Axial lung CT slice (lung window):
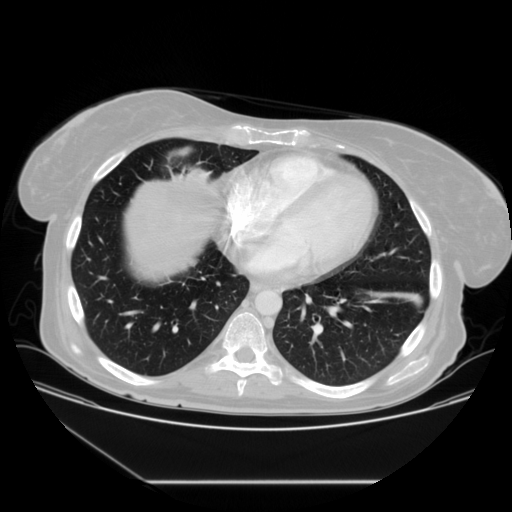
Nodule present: no